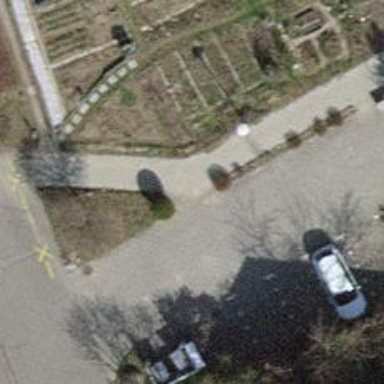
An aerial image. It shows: Path made of paving stones.